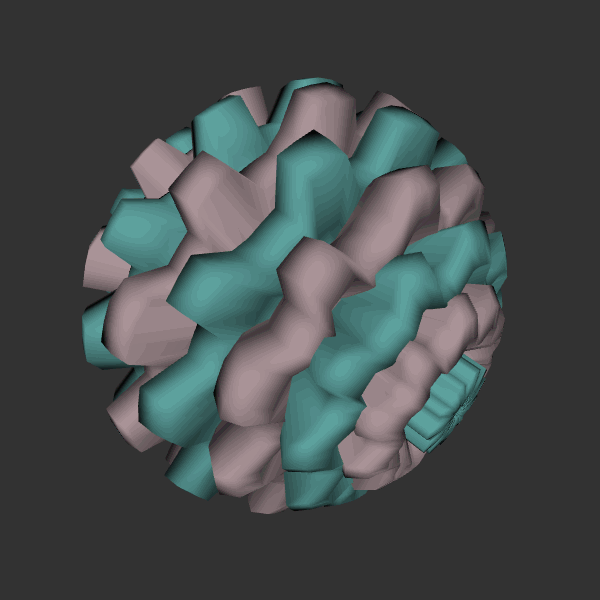
Background: dark